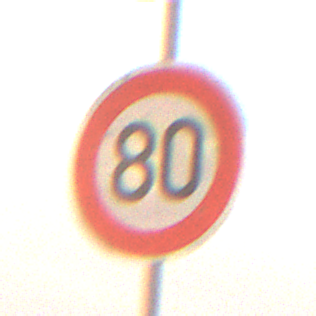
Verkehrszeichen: Geschwindigkeit80
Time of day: SunriseSunset
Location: Outdoor (Nature)
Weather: PartlyCloudy
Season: NotSpecified
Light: Natural